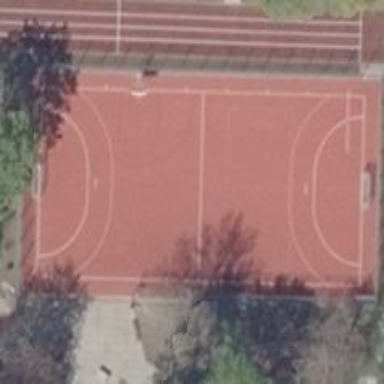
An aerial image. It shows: Multi-sport pitch for basketball and other activities.